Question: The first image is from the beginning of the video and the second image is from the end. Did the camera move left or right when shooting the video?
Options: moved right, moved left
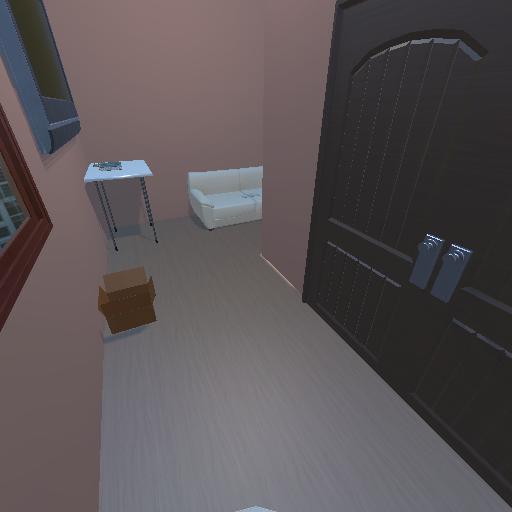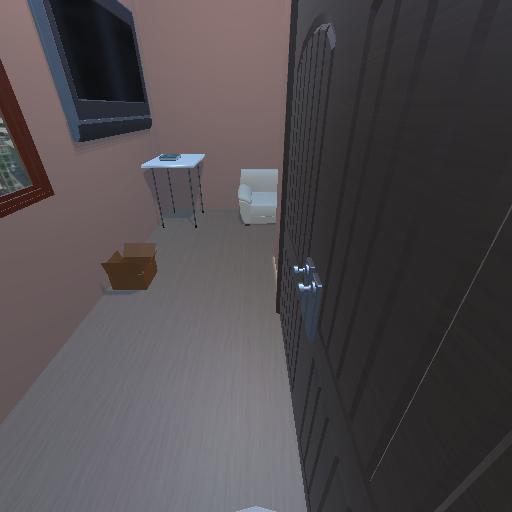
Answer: moved right